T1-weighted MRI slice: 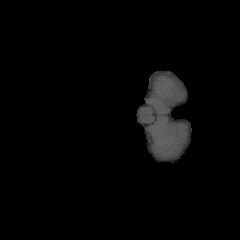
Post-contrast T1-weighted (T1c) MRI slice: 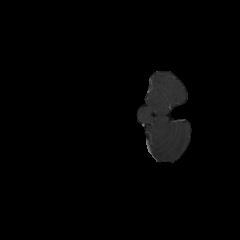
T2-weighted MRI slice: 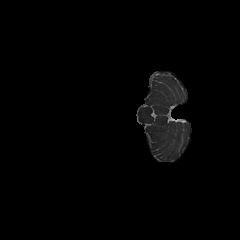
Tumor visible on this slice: no